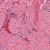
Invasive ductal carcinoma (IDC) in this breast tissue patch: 1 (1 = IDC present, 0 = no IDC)